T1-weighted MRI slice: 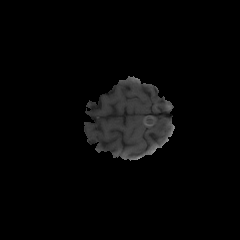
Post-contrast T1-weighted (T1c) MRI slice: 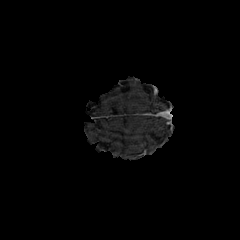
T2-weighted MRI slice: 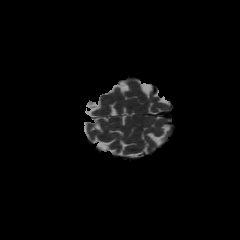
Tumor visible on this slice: no